Question: I have a SQL query as shown below:-
'''
select *
from dbo.NGPTimesheetsPosition
where ProjectNO = '12169-01-c' AND CreditorEmployeeID <> 'E0000' AND DocType = 'Time Sheet'
'''
This returns the below data:

What I want to do is be able to show only data up to and including a user defined date e.g. 01/02/2013.
User defined date could be anything up to the current month.
All help or advice much appreciated.
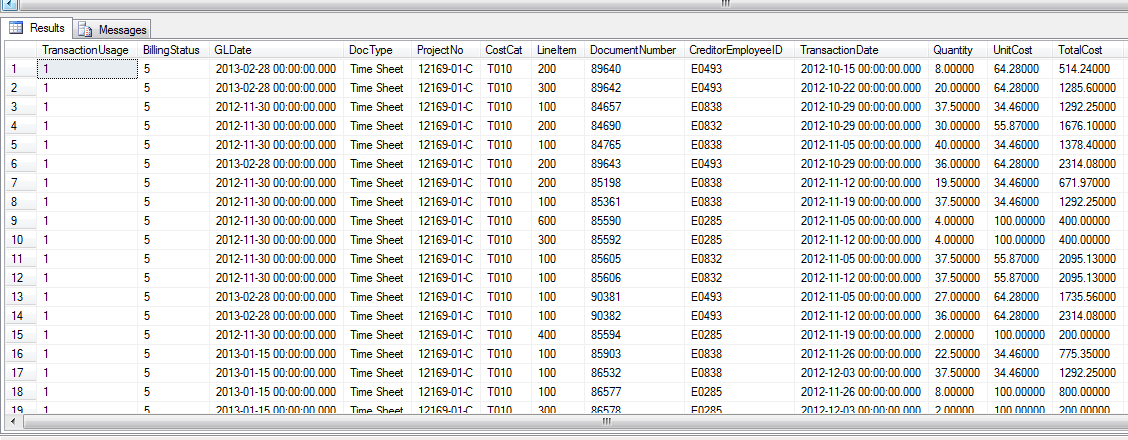
Answer: You'll need to <URL>, and use this parameter in your dataset query along these lines:
'''
SELECT *
FROM dbo.NGPTimesheetsPosition
WHERE ProjectNO = '12169-01-c'
AND CreditorEmployeeID <> 'E0000'
AND DocType = 'Time Sheet'
AND TransactionDate <= @MyDateParameter -- ADDED!
'''
You're not entirely clear in your question about possible values for the parameter, when you state:
> User defined date could be anything up to the current month.
I think <URL>: you can't set limits for a data parameter. This leaves you with two basic options:
- 'AND @MyDateParameter <= CURRENT_TIMESTAMP'- <URL>